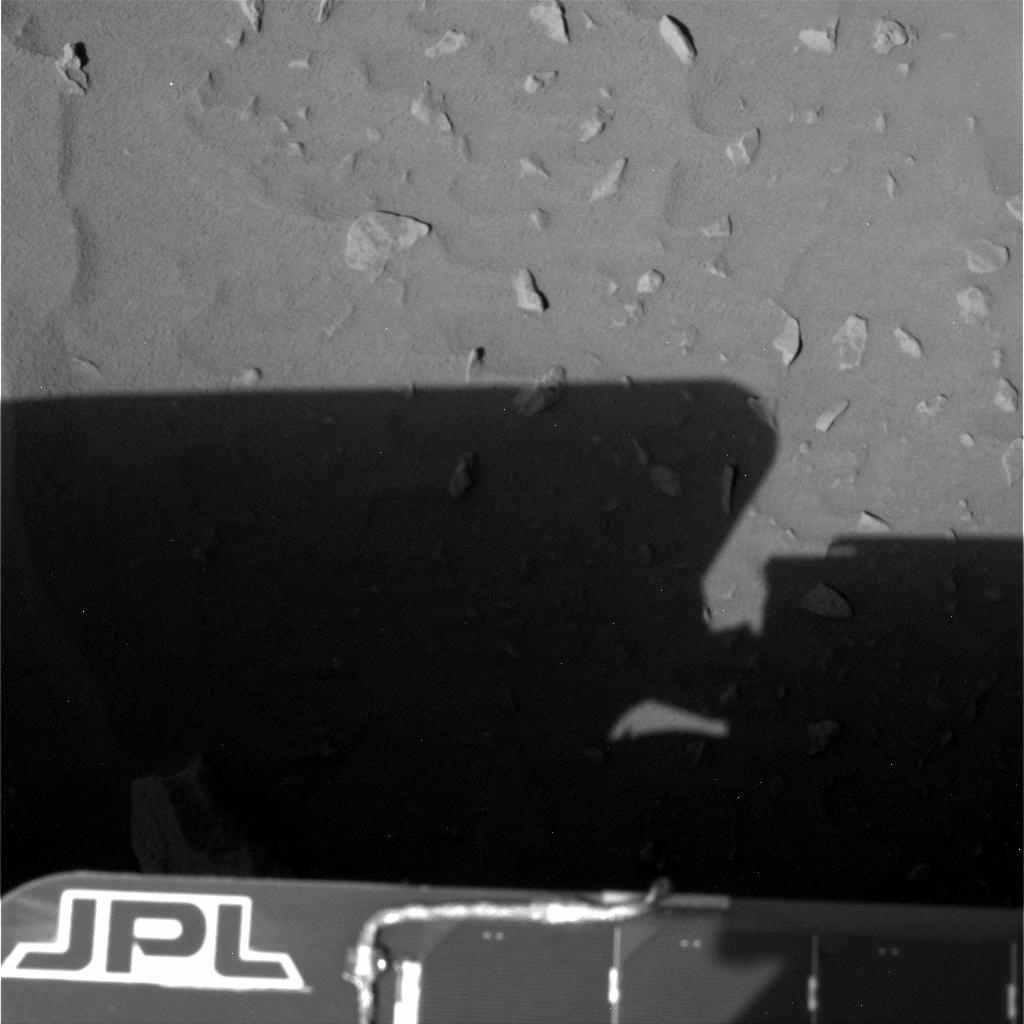
Terrain classes present: Background, Gravel / Sand / Soil, Rock, Shadow